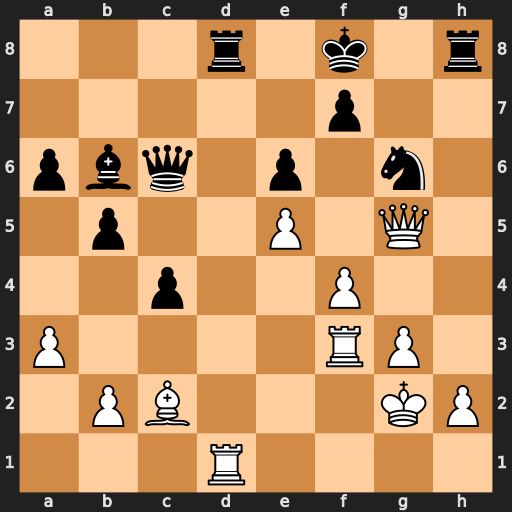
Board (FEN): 3r1k1r/5p2/pbq1p1n1/1p2P1Q1/2p2P2/P4RP1/1PB3KP/3R4
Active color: w
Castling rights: -
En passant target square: -
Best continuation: Rxd8+ Bxd8 Qxd8+